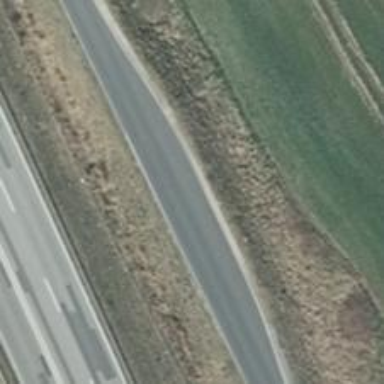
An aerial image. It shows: Passing place on the road.